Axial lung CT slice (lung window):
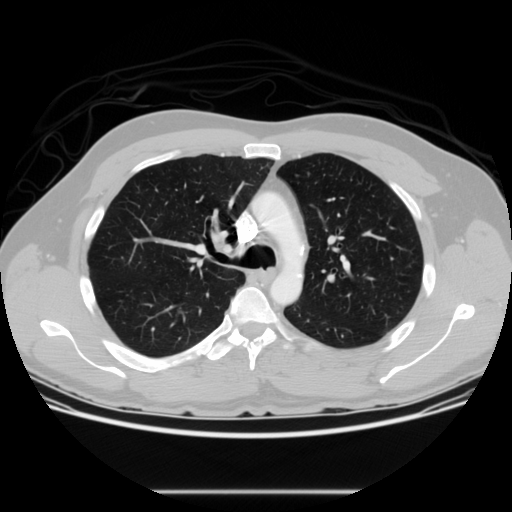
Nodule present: no